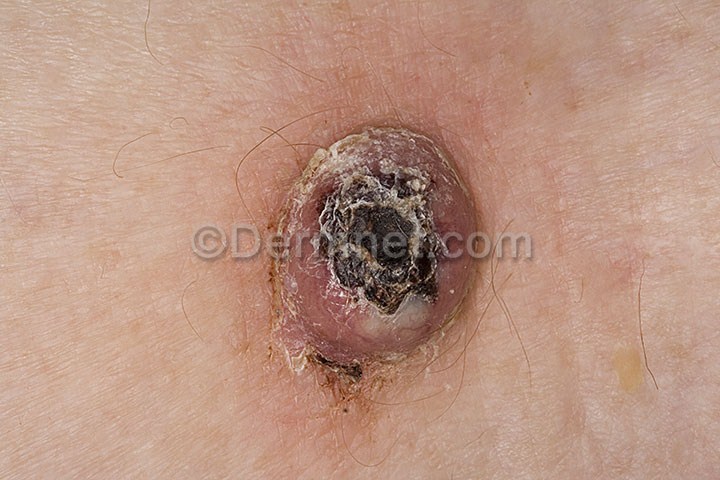
Disease: Seborrheic Keratoses and other Benign Tumors